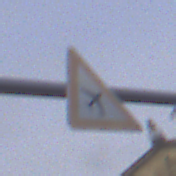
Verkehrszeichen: FlugbetriebLinks
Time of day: MorningAfternoon
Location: Outdoor (Urban)
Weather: PartlyCloudy
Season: NotSpecified
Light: Natural